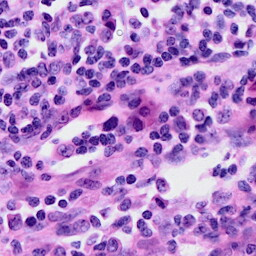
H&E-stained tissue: Cervix